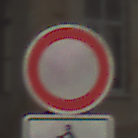
Verkehrszeichen: VerbotFahrzeugeAllerArt
Zusatzzeichen unten: EinspurigeFahrzeugeFrei3
Umgebung: Outdoor, Nature
Tageszeit: MorningAfternoon
Wetter: PartlyCloudy
Licht: Natural
Jahreszeit: Autumn
Kontrast: LowContrast